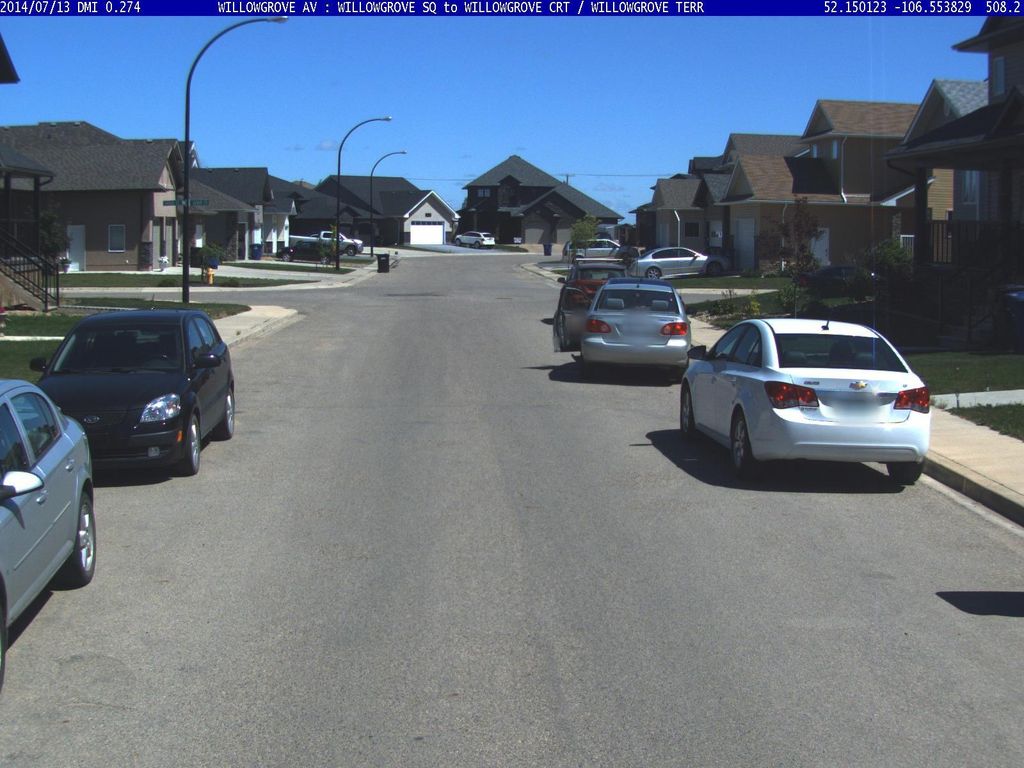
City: saskatoon